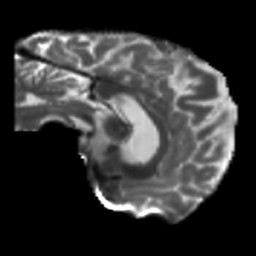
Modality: T2w
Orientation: sagittal
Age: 49
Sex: male
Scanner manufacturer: siemens
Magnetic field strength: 3 T
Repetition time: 5.47 s
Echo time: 0.0854 s